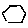
Label: hexagon